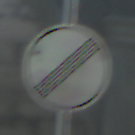
Verkehrszeichen: EndeSaemtlicherBegrenzungen
Umgebung: Outdoor, Suburban
Tageszeit: Midday
Wetter: Clear
Licht: Natural
Jahreszeit: NotSpecified
Kontrast: HighContrast